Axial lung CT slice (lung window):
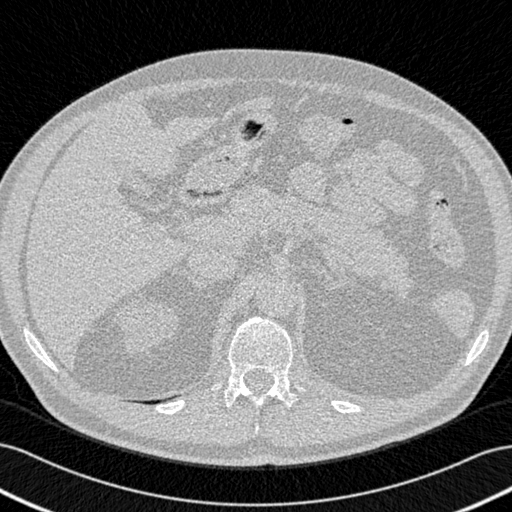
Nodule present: no